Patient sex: F
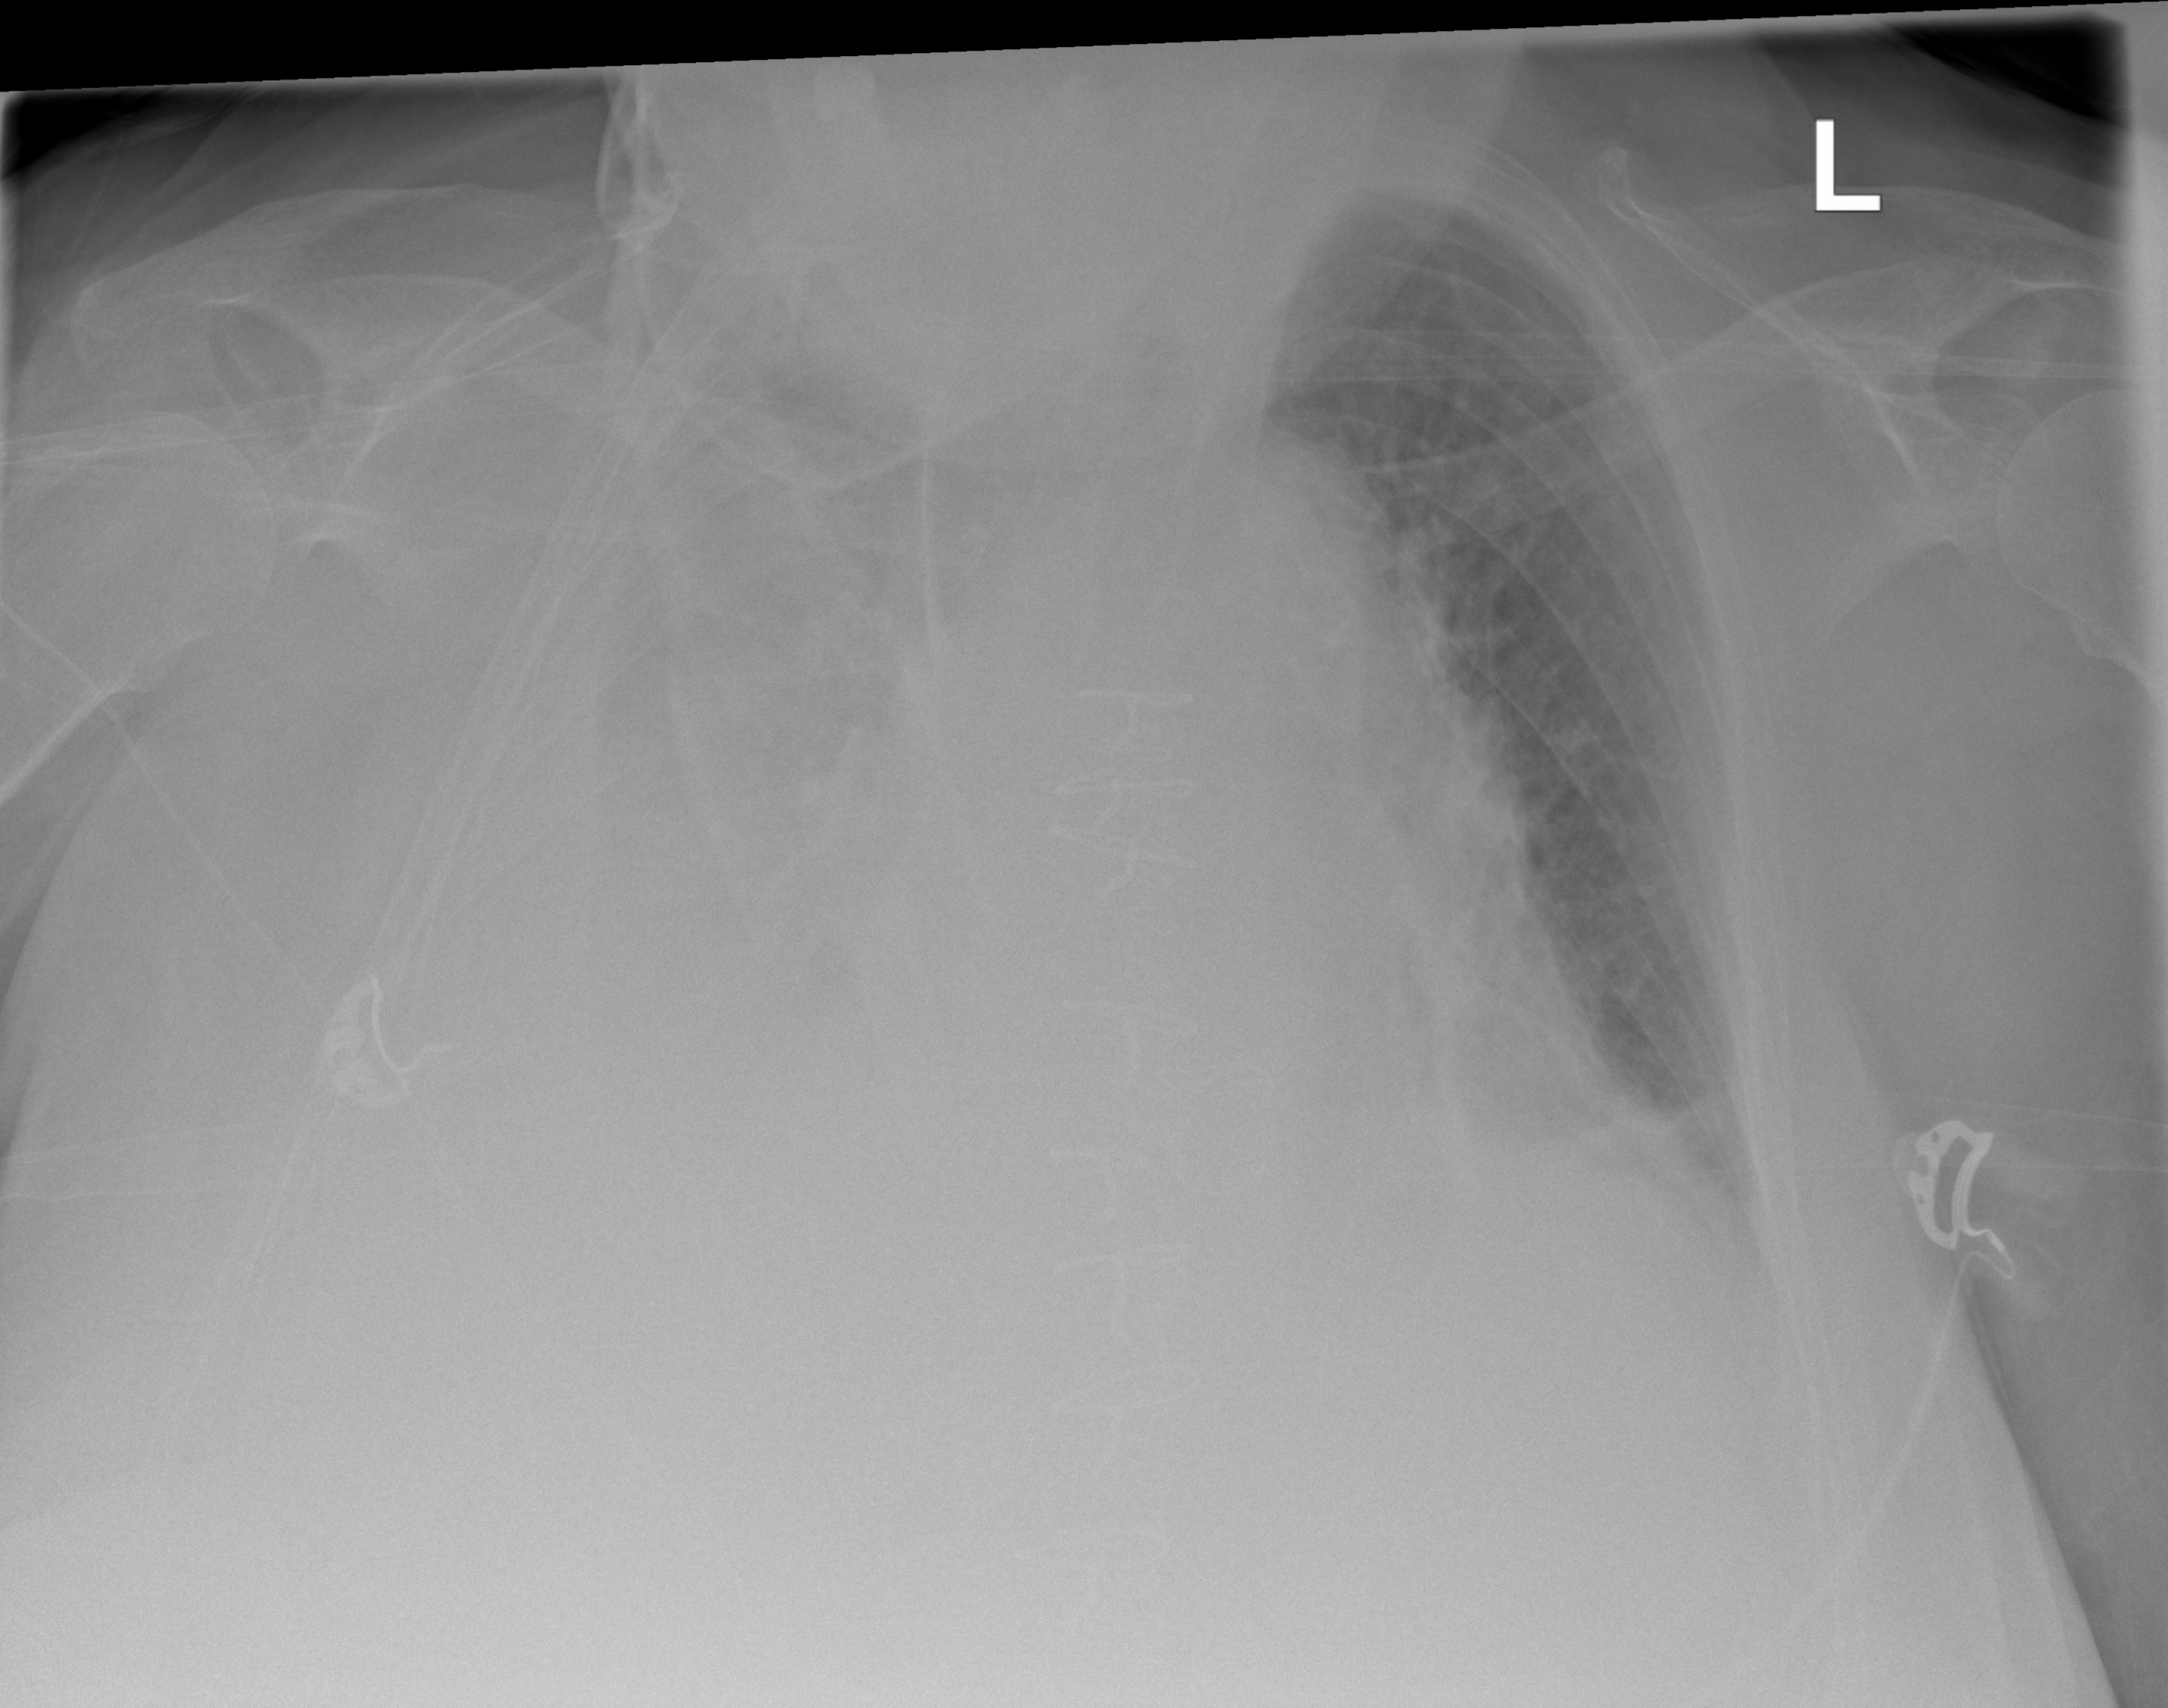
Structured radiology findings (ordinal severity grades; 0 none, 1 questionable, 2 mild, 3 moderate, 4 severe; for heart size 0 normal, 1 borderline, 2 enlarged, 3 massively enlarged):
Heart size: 3
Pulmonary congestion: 2
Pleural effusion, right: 4
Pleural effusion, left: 2
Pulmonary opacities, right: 2
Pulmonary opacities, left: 0
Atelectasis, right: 4
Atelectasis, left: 2